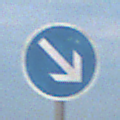
Verkehrszeichen: VorgeschriebeneVorbeifahrtRechts
Umgebung: Outdoor, Nature
Tageszeit: SunriseSunset
Wetter: PartlyCloudy
Licht: Natural
Jahreszeit: NotSpecified
Kontrast: LowContrast